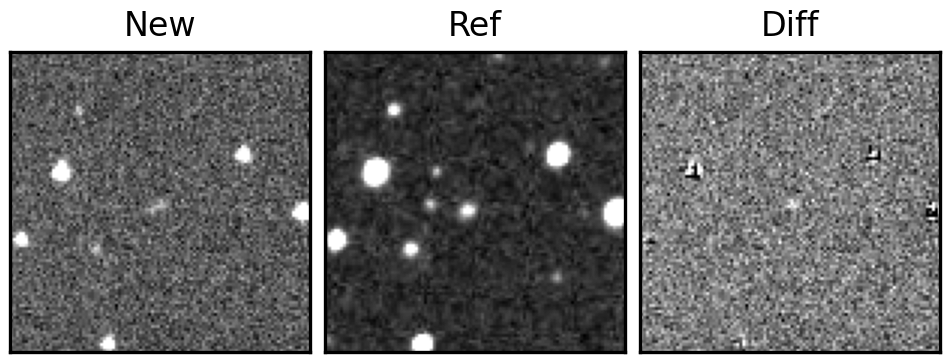
Label: real